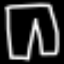
Label: pants